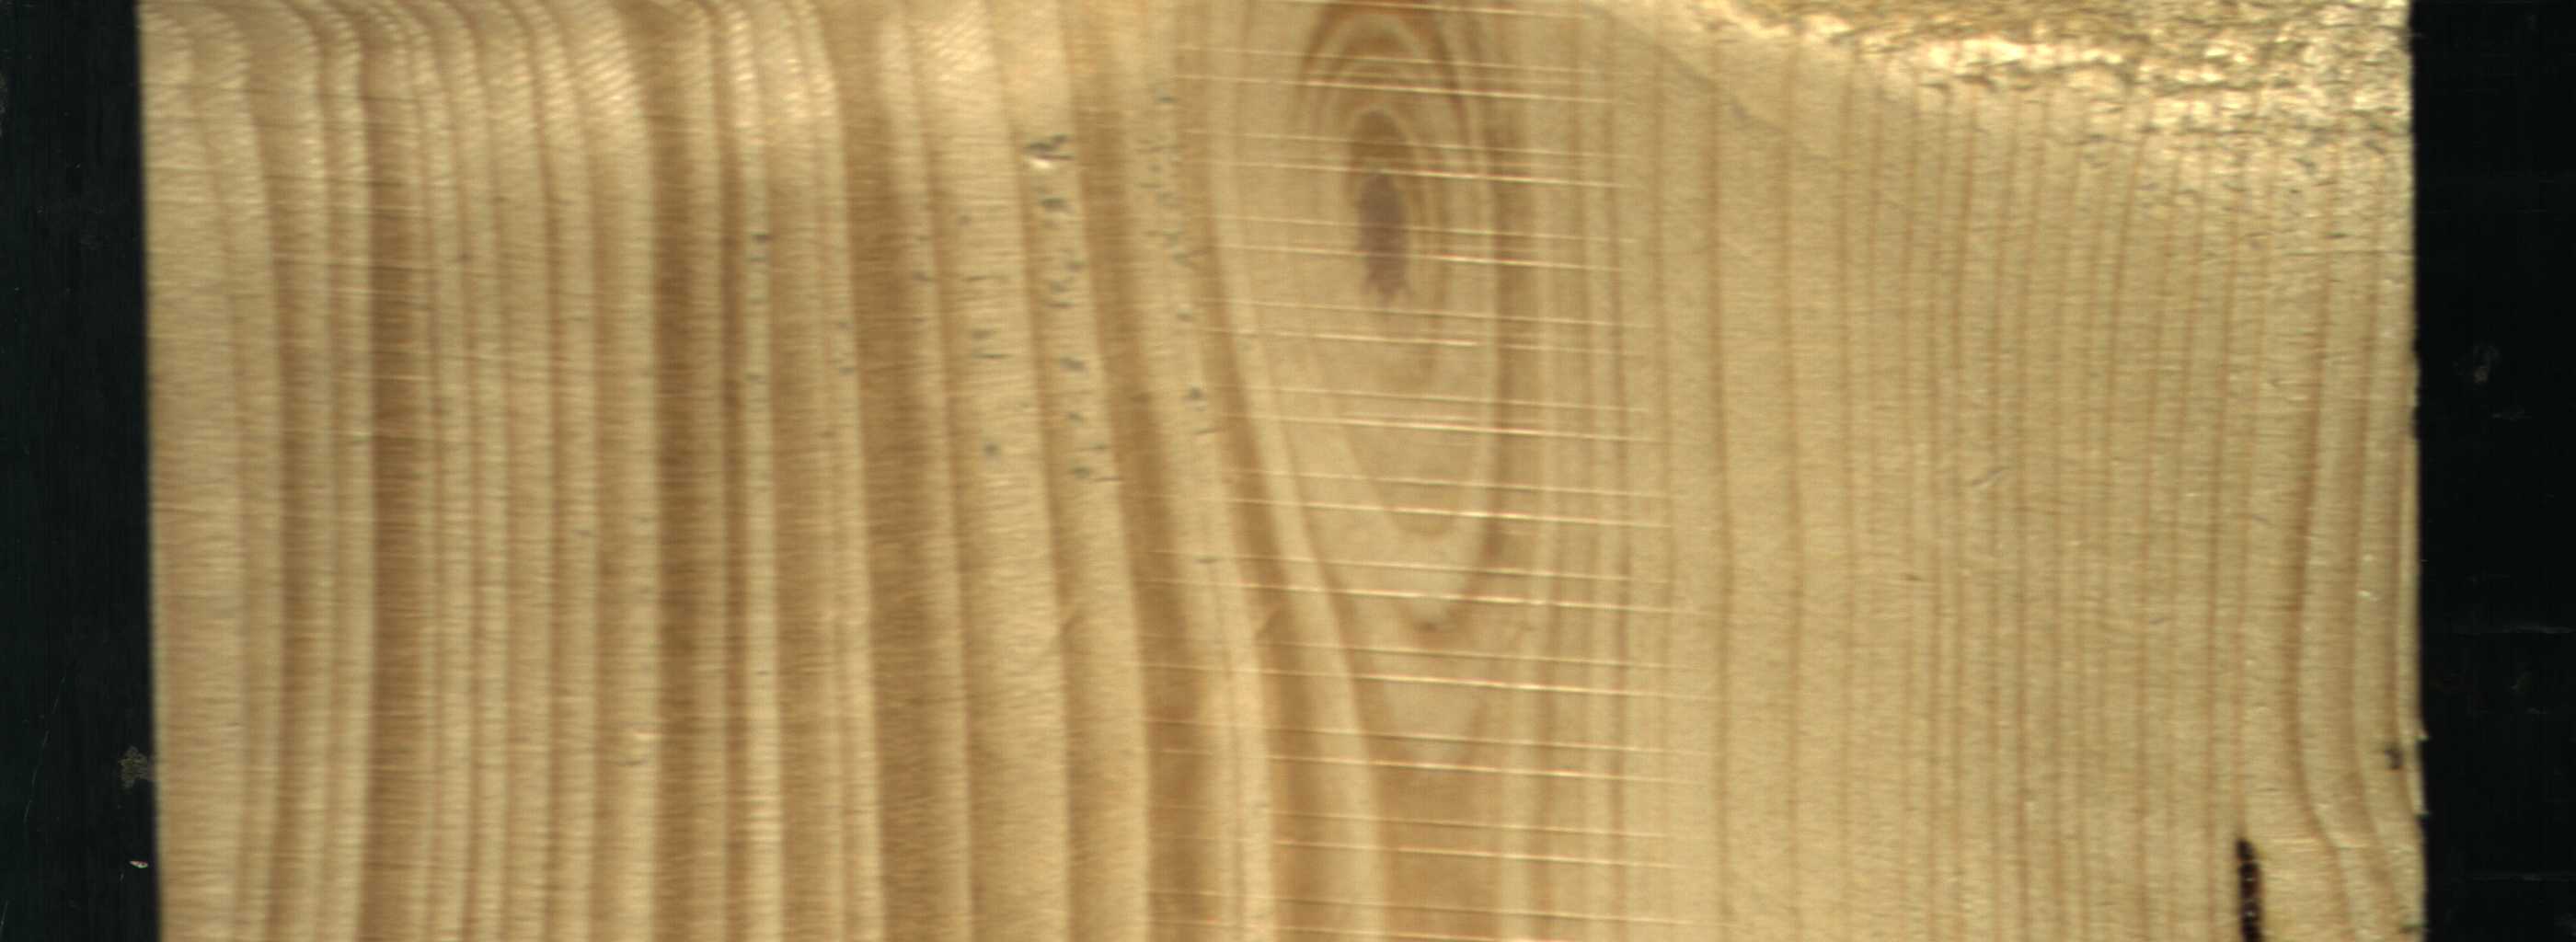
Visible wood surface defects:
resin
Live_Knot